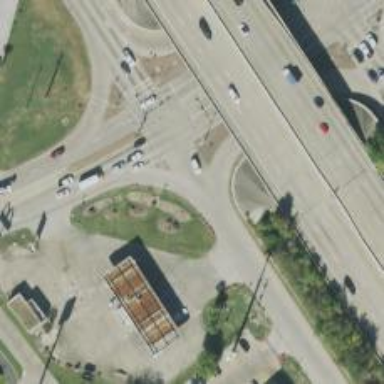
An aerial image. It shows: Secondary link road.